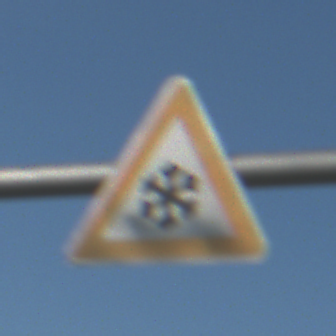
Verkehrszeichen: SchneeOderEisglaette
Umgebung: Outdoor, Nature
Tageszeit: MorningAfternoon
Wetter: Clear
Licht: Natural
Jahreszeit: Autumn
Kontrast: HighContrast